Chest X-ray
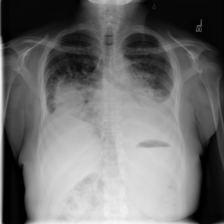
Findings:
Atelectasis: negative
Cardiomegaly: negative
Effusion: positive
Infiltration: negative
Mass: positive
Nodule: negative
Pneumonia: negative
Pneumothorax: negative
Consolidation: negative
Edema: negative
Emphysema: negative
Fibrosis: negative
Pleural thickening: negative
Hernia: negative